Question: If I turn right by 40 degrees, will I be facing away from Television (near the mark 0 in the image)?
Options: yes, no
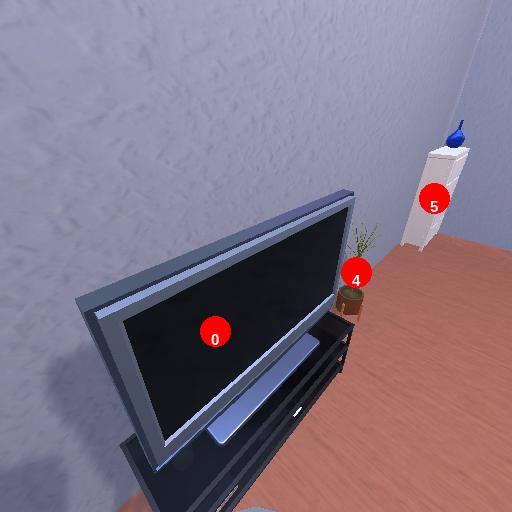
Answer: yes